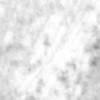
Label: no_change